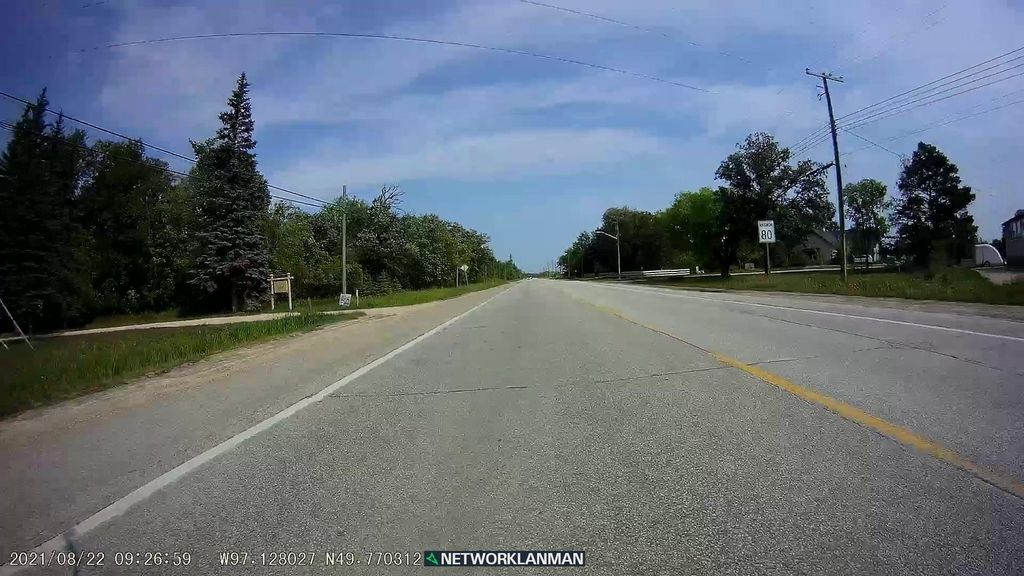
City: winnipeg